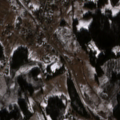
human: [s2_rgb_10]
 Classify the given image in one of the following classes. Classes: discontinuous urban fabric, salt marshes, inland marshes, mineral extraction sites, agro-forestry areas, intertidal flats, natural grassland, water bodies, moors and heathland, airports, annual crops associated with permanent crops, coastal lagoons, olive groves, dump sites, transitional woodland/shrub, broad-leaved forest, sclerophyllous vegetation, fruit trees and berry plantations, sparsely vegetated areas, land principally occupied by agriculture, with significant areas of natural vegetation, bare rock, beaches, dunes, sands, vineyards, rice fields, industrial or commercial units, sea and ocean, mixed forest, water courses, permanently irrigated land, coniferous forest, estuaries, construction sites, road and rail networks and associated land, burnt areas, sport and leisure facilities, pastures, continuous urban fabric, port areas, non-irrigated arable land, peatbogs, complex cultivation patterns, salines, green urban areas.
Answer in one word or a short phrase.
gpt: discontinuous urban fabric, pastures, complex cultivation patterns, mixed forest